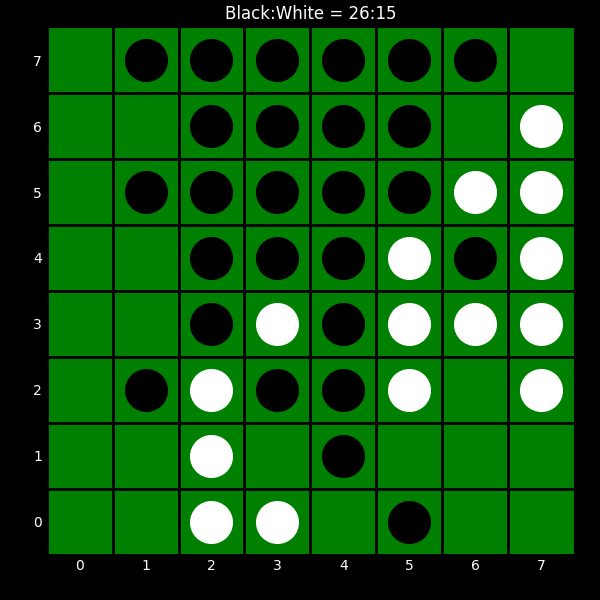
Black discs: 26
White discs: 15